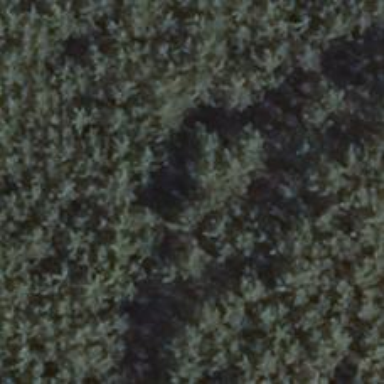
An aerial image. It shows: Grass track with grade4 surface.